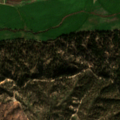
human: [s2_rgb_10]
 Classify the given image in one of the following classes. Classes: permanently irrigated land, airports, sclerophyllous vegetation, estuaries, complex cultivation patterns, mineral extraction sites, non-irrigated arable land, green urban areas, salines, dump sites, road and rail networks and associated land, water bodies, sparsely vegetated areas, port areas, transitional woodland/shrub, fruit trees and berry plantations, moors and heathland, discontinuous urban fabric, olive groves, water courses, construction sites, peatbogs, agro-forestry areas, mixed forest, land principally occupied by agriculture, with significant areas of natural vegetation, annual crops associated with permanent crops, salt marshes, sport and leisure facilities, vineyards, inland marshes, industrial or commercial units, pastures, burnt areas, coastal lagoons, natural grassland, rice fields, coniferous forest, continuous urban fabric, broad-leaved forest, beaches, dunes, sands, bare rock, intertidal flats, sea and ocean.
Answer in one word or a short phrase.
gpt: permanently irrigated land, broad-leaved forest